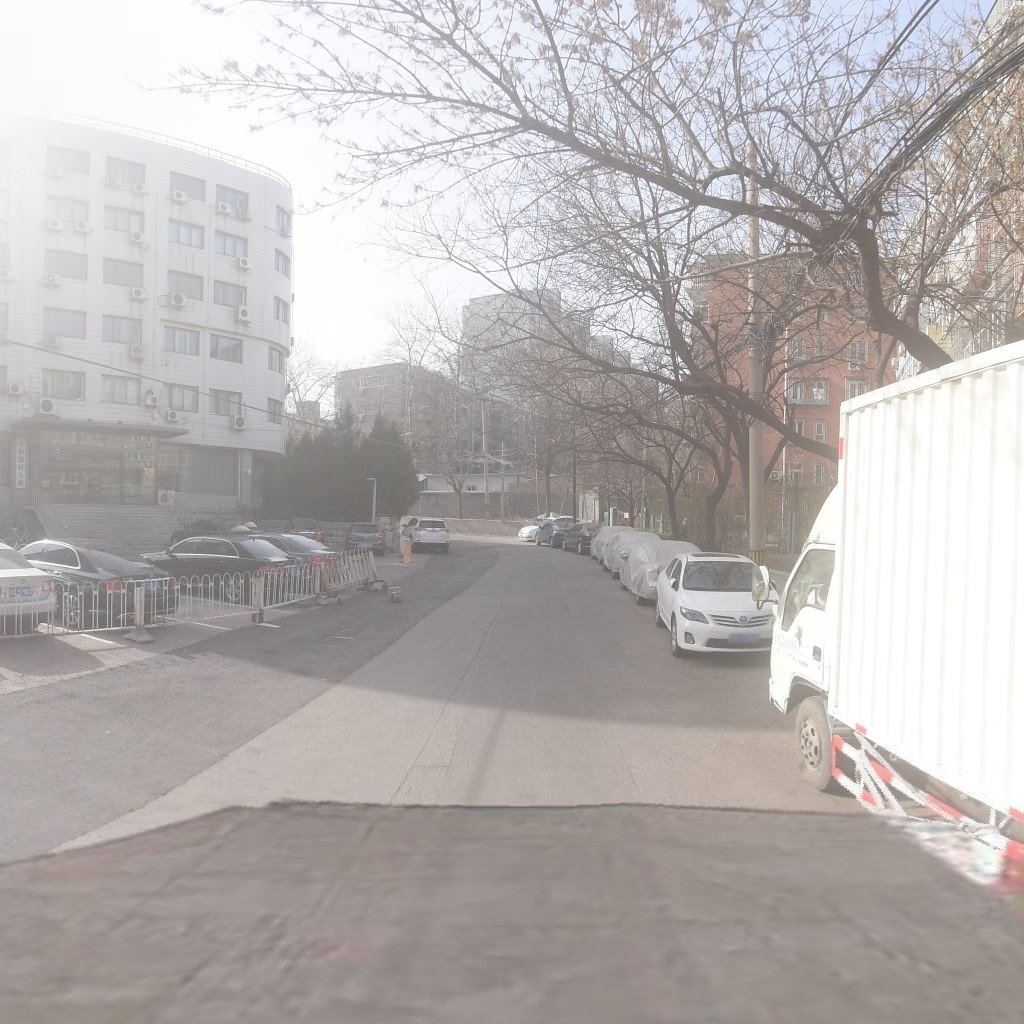
Region: Xicheng
Road damage annotations: longitudinal crack, longitudinal crack